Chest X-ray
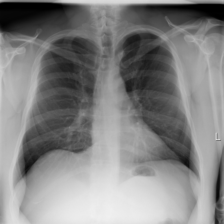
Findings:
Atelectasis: negative
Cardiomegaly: negative
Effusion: negative
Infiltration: negative
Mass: negative
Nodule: negative
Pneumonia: negative
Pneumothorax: negative
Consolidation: negative
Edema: negative
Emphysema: negative
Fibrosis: negative
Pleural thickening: negative
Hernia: negative